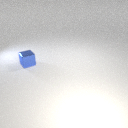
small blue metal cube